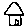
Label: house